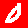
Digit: 0